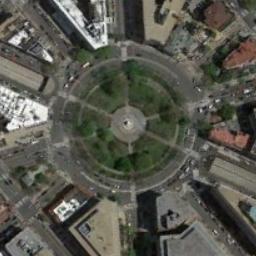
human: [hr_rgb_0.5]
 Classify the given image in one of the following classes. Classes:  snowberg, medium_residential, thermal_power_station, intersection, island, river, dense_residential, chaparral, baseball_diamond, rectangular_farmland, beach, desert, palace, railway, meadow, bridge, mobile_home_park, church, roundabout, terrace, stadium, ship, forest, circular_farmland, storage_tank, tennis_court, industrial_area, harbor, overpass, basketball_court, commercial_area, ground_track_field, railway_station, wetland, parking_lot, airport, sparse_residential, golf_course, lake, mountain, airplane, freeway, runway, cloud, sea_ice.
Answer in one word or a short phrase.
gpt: roundabout